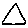
Label: triangle